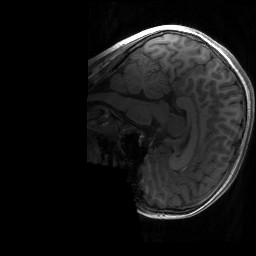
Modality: T1w
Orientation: sagittal
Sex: male
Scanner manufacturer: siemens
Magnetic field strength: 3 T
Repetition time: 1.9 s
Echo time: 0.00243 s